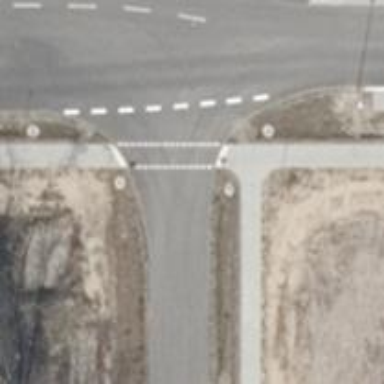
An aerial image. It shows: Uncontrolled road crossing.